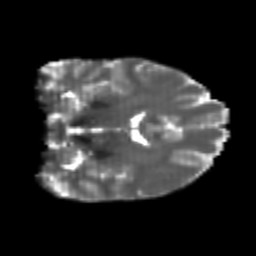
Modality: T2w
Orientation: coronal
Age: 21
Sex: female
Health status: healthy
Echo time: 0.074 s